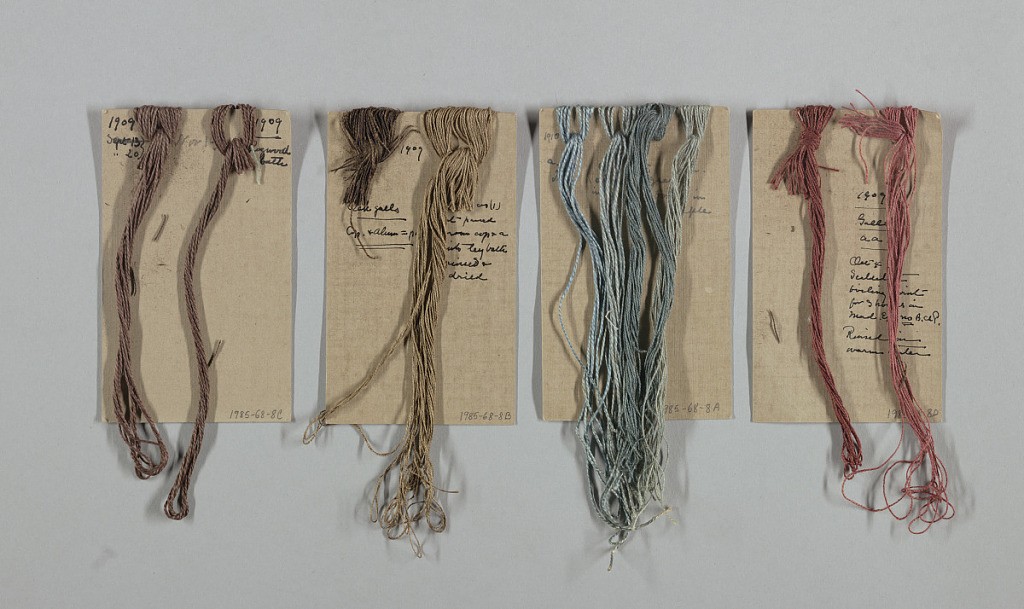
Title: Dye record card
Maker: Deerfield Society of Blue and White Needlework, Deerfield, Massachusetts, USA, 1896–1926
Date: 1909–10
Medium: linen yarns, naturally dyed, mounted to paper card
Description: Samples of yarns dyed by members of the Society, affixed to the backs of admission tickets to the  Annual Exhibition of 1908. Recipes for some colors are written below.